Question: I am trying to place a circlular div '(border-radius:85)' on top of a '<li><a></a></li>' to make something like this:

Now making it on only one box its kinda working although when I have 30 or more boxes placed next to each other, it forces them to change position and not align properly.
<URL>
If you remove the circular div you'll notice that the boxes are aligned properly.
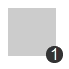
Answer: Check out <URL>.
I added 'position: absolute' to the circular div. I then removed 'overflow: hidden' and added some 'top' and 'left' definitions to position the div.
'''
<ul>
<li id="item-1">
<a href="#" ></a><div class="kshort">1</div>
</li>
<li id="item-2">
<a href="#" ></a>
</li>
</ul>
'''
'''
ul li{
float:left;
margin:12px;
position:relative}
ul li a{
background:#ccc;
background-repeat:no-repeat;
display:block;
height:48px;
width:48px}
div {
width:15px;
height:15px;
border:1px solid #333;
background:#333;
color:white;
border-radius:10px;
position:absolute;
line-height:14px;
text-align:center;
overflow:hidden;
top: 35px;
left: 40px;
}
'''